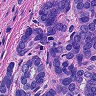
Metastatic tissue present: yes